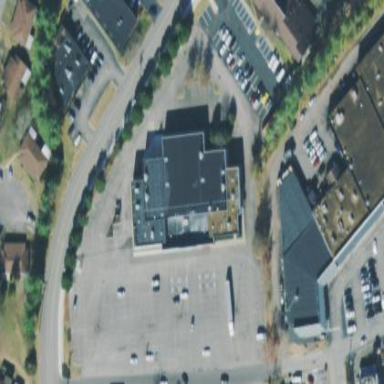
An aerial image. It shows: Cinema building.